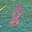
Label: 8